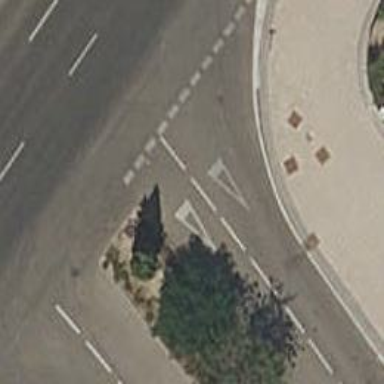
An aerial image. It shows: Road with "give way" sign.